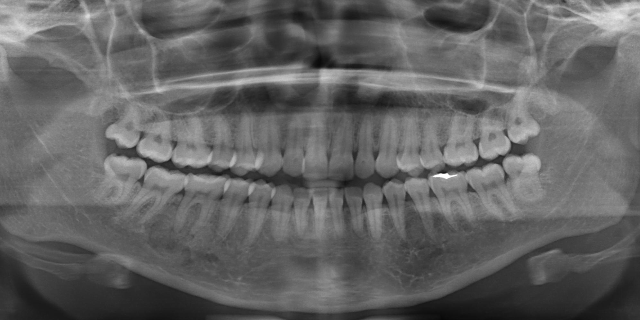
adult